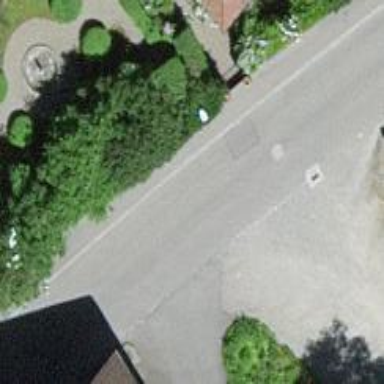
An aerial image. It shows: Residential road with asphalt surface. There is sidewalk on the left side.